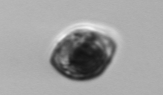
Label: Amphidinium